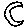
Label: moon